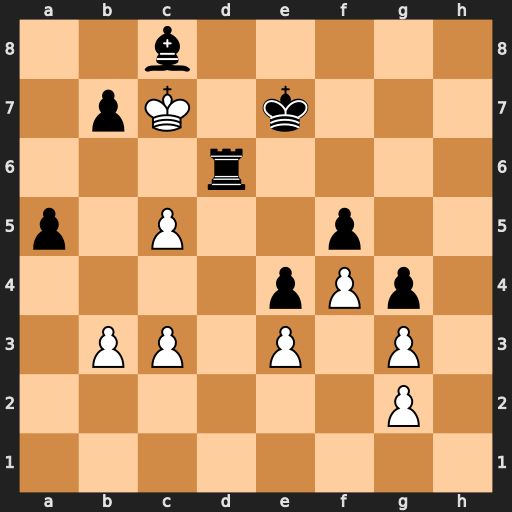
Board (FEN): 2b5/1pK1k3/3r4/p1P2p2/4pPp1/1PP1P1P1/6P1/8
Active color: w
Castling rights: -
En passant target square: -
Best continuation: cxd6+ Ke6 Kxc8 Kxd6 Kxb7